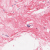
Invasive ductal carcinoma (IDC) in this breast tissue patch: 0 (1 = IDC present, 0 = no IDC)